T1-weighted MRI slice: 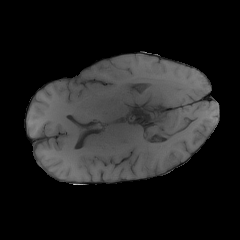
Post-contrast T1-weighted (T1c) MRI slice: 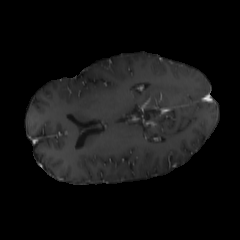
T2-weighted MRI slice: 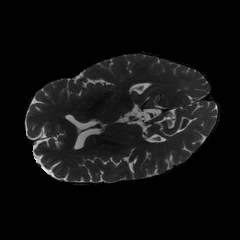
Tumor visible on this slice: no